Field crop: tomato
Growth stage: 2
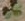
Species: solanum